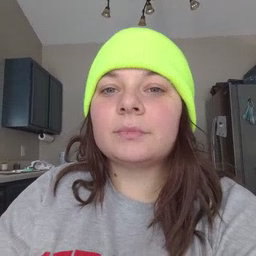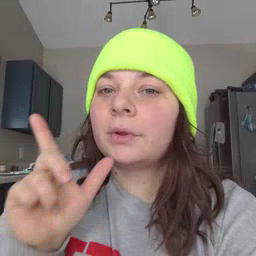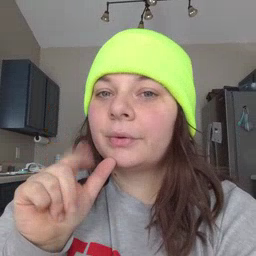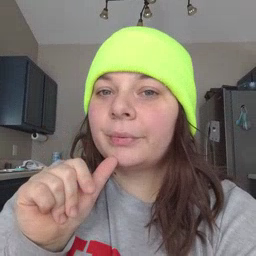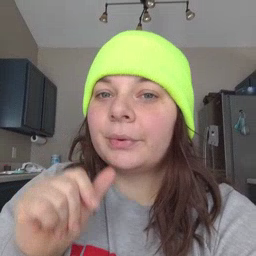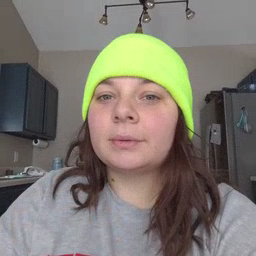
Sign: who